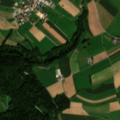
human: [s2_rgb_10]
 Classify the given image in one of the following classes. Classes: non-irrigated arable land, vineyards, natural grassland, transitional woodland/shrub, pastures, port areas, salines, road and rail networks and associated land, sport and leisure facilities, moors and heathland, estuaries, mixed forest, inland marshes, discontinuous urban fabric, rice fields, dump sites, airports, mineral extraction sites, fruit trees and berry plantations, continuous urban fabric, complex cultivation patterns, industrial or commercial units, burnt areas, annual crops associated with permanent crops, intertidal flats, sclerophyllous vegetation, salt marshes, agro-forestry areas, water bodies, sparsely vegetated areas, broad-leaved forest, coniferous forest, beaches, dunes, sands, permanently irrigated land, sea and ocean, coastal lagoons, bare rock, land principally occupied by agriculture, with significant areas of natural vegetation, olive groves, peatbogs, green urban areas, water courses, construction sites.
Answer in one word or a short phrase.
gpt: non-irrigated arable land, complex cultivation patterns, mixed forest